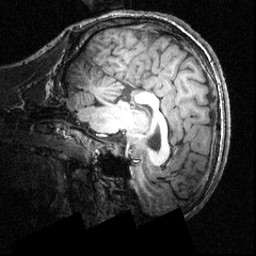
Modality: T1w
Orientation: sagittal
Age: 19
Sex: male
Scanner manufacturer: siemens
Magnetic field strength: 3.951 T
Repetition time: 1.5 s
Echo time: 0.00335 s